Question: I want to align a 'TextView' above an 'EditText'. The following code is working well when the 'TextView' is not higher than the space between the of the window (red line) and the (green line), like in the screenshot.
The problem occurs when the TextView has more lines than in the screenshot: it just "overruns" the EditText, but I want to keep the EditText in foreground.
In other words: I would like to place the TextView's bottom margin onto the green line and let it grow towards the red line, in order to maintain the visibility of the EditText.

'''
// LINEAR LAYOUT
LinearLayout layout = new LinearLayout(getApplicationContext());
layout.setOrientation(LinearLayout.VERTICAL);
setContentView(layout);
// TEXTVIEW
// how to set bottom margins programmatically?
layout.addView(tv);
// EDITTEXT
// place the EditText to the bottom of the layout, working well
et.setGravity(Gravity.BOTTOM);
et.setInputType(InputType.TYPE_CLASS_TEXT);
LinearLayout.LayoutParams params = new LinearLayout.LayoutParams(LinearLayout.LayoutParams.MATCH_PARENT, LinearLayout.LayoutParams.MATCH_PARENT);
params.gravity = Gravity.BOTTOM;
et.setLayoutParams(params);
layout.addView(et);
'''
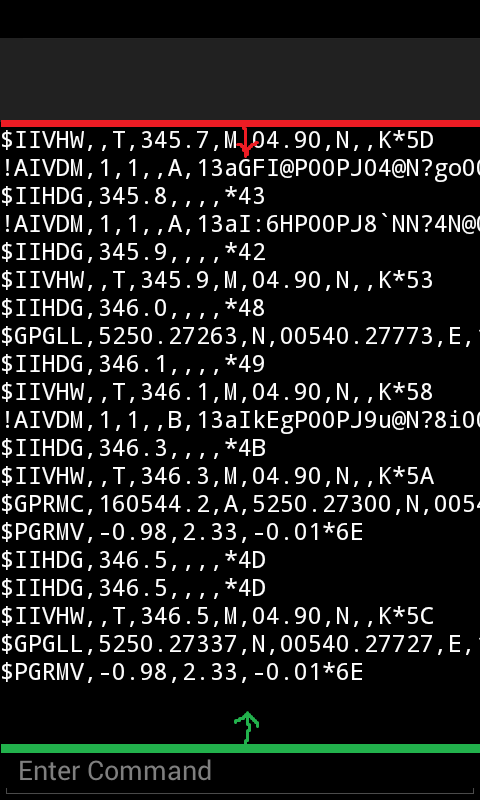
Answer: This should do it for you:
'''
// LINEAR LAYOUT
LinearLayout layout = new LinearLayout(getApplicationContext());
layout.setOrientation(LinearLayout.VERTICAL);
setContentView(layout);
// TEXTVIEW
LinearLayout.LayoutParams paramstv = new LinearLayout.LayoutParams(LinearLayout.LayoutParams.MATCH_PARENT, LinearLayout.LayoutParams.MATCH_PARENT,1f);
tv.setLayoutParams(paramstv);
layout.addView(tv);
// EDITTEXT
et.setGravity(Gravity.BOTTOM);
et.setInputType(InputType.TYPE_CLASS_TEXT);
LinearLayout.LayoutParams etparams = new LinearLayout.LayoutParams(LinearLayout.LayoutParams.MATCH_PARENT, LinearLayout.LayoutParams.MATCH_PARENT,8f);
etparams.gravity = Gravity.BOTTOM;
et.setLayoutParams(etparams);
layout.addView(et);
'''
I guess the key is really to wrap both the EditText and TextView into LayoutParams. Probably you have to adjust the weights.
If this one doesn't work, try to create your layout with an XML file (the handling there is easier).